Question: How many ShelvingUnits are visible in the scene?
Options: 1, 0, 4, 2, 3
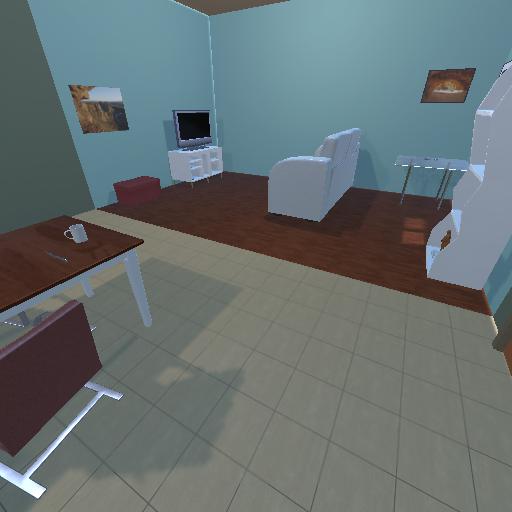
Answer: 1